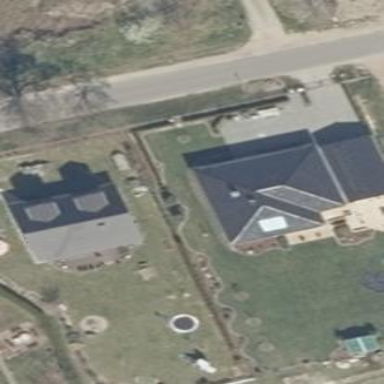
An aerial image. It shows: House with hipped roof.